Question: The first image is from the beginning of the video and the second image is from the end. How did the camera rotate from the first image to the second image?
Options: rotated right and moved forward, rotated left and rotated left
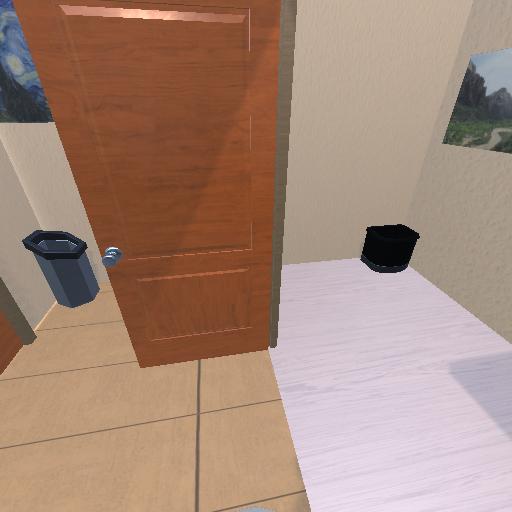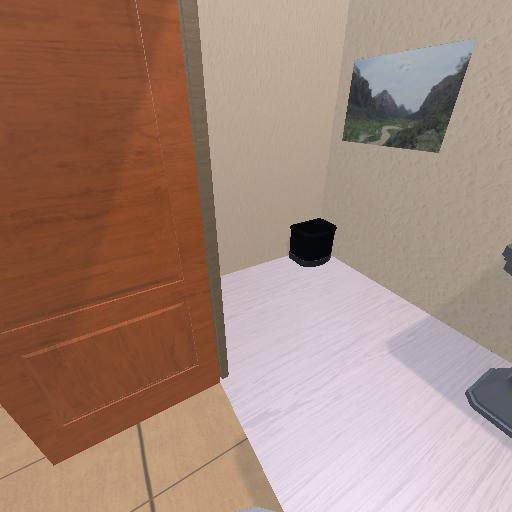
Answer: rotated right and moved forward